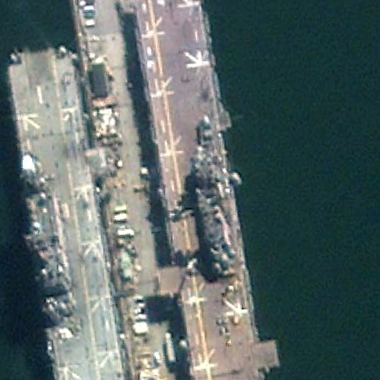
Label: assault